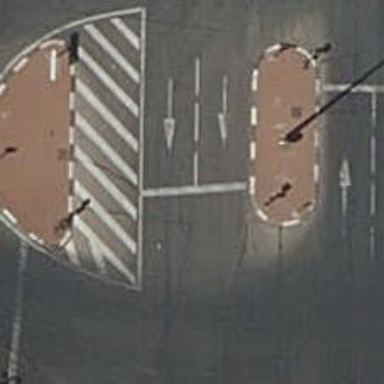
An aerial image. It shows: Road with traffic signals for signaling.